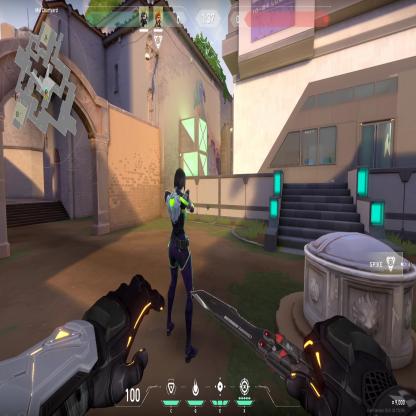
Label: teammate